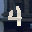
Label: 4